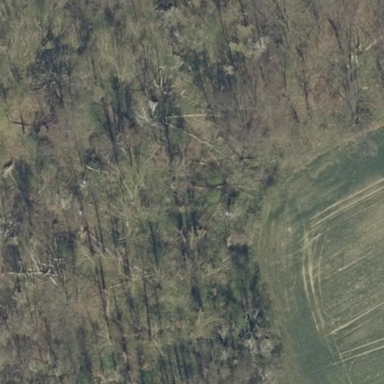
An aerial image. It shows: Mixed woodland with various types of leaves.